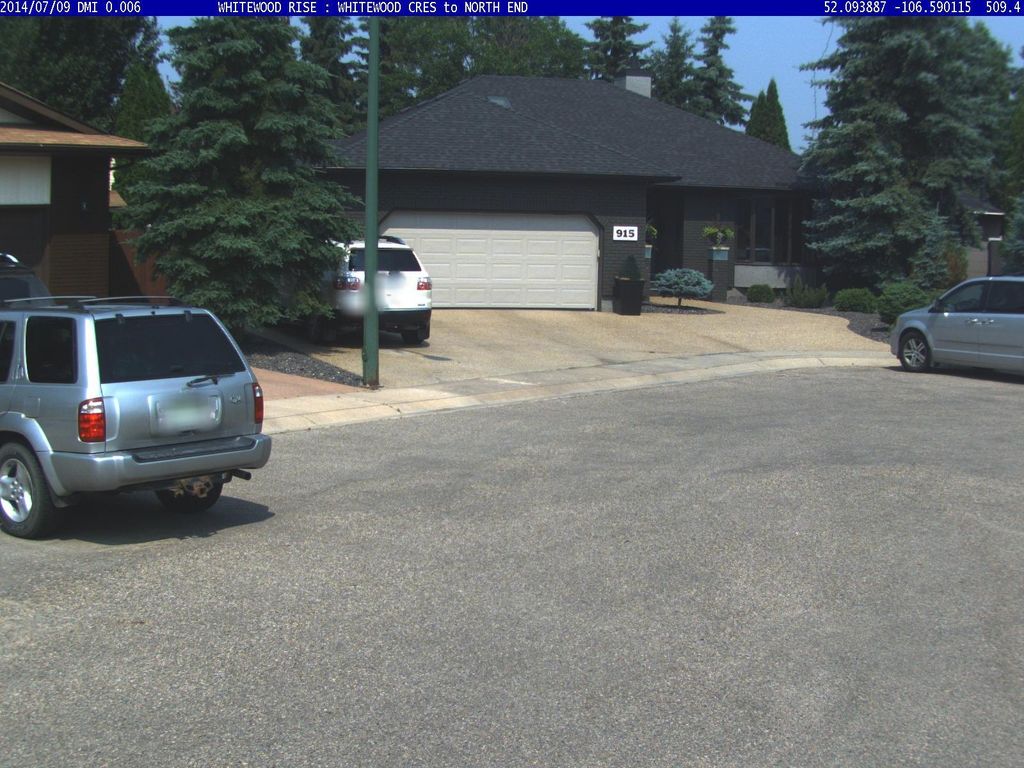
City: saskatoon